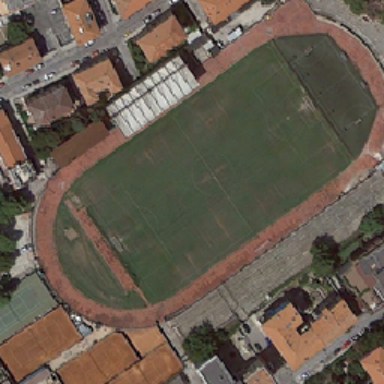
There are many red roof houses around the playground .